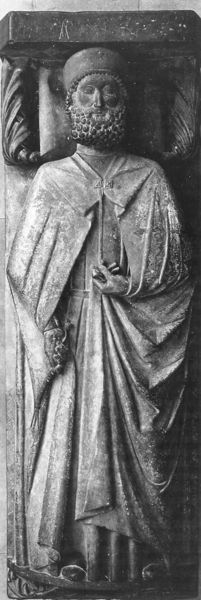
Titel: Landgrafengräber im Chor
Standort: Marburg, Elisabethkirche (EU - D - H)
Schlagwörter: hand, mann, umhang, hut, pfeiler, säule, bart, arm, falten, stein, tot, hände, flach, figur, gewand, mantel, gebeugt, krone, locken, skulptur, statue, kopfbedeckung, füße, liegen, bischof, kissen, liegend, aufsicht, foto, spange, deckel, links, groß, schwarzweiß, herrscher, gotisch, grab, priester, heilige, gewandfalten, ornat, romanisch, sarkophag, stifter, fiebel, gewandt, albe, handgeste, flch, grabfigur